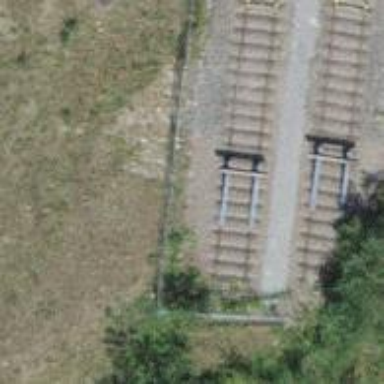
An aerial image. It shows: Railway buffer stop.